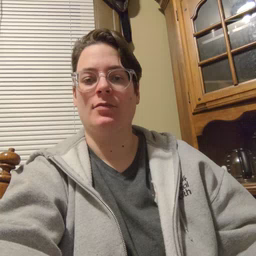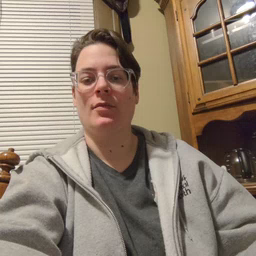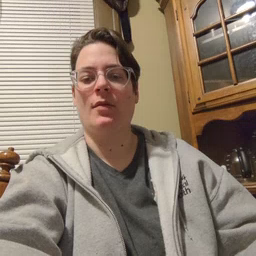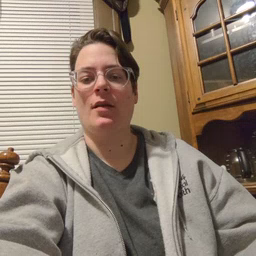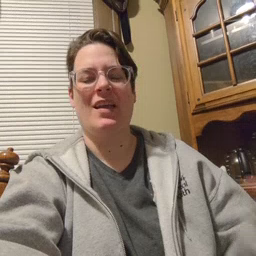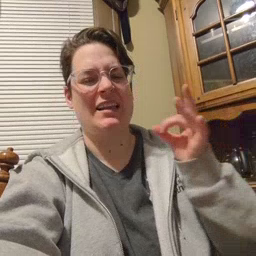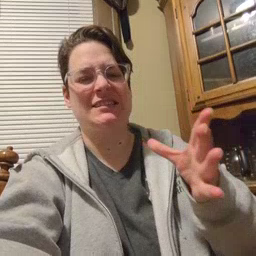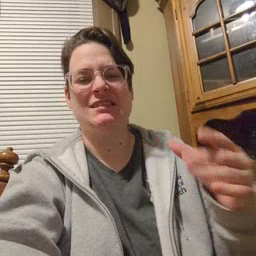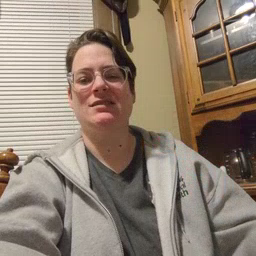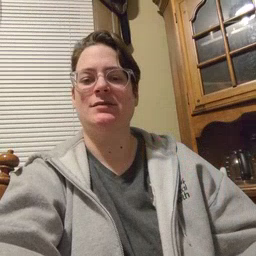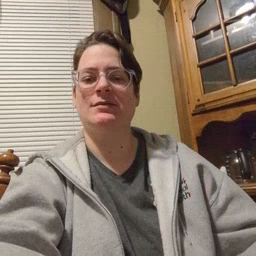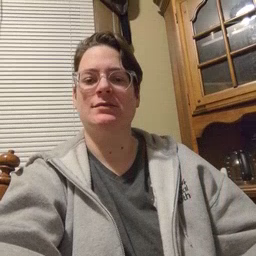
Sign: hate